Question: I have a list where on specific number(position) that i get from shared preferences an imageview should be shown(indicates what song is currently playing) . But i get the position,but that item is showing on other rows as well. The problem is occurring when i scroll the list.
*This is happening when i exit another activity, and on my on resume i to this:
'''
@Override
protected void onResume() {
super.onResume();
if(AlbumDetails.mediaPlayer!=null)
adapter = new PlaylistAdapter(this, songs);
list.setAdapter(adapter);
}
'''
Here is my code:
'''
public class PlaylistAdapter extends BaseAdapter {
private Activity activity;
private static LayoutInflater inflater = null;
private ArrayList<Songs> data;
private DatabaseHelper db;
private SharedPreferences prefs;
int playpos;
public PlaylistAdapter(Activity a, ArrayList<Songs> songs) {
activity = a;
data = songs;
db = new DatabaseHelper(a);
inflater = (LayoutInflater) activity
.getSystemService(Context.LAYOUT_INFLATER_SERVICE);
prefs = activity.getSharedPreferences("com.darkovski.quran",
Context.MODE_PRIVATE);
playpos = prefs.getInt("posPlaying", -1);
}
public int getCount() {
return data.size();
}
public Object getItem(int position) {
return position;
}
public long getItemId(int position) {
return position;
}
public View getView(final int position, View convertView,
final ViewGroup parent) {
View vi = convertView;
if (convertView == null)
vi = inflater.inflate(R.layout.song_item, parent, false);
ImageView download = (ImageView) vi
.findViewById(R.id.playlist_item_download);
db.openDB();
if (db.isDownloaded(data.get(position).getNumber(), data.get(position)
.getRecitorName(), data.get(position).getRecitorID()))
download.setImageResource(R.drawable.download_yes);
else {
download.setImageResource(R.drawable.download_no);
download.setOnClickListener(new OnClickListener() {
@Override
public void onClick(View v) {
new DownloadFileFromURL(activity, data.get(position)
.getRecitorName(), data.get(position).getTitle(),
data.get(position).getLink(), data.get(position)
.getNumber(), data.get(position)
.getRecitorID()).execute();
if (!db.isDBOpen())
db.openDB();
db.addDownloaded(data.get(position).getNumber(),
data.get(position).getLink(), 0, data.get(position)
.getRecitorID(), "", data.get(position)
.getTitle());
Toast.makeText(activity,
"Downloading " + data.get(position).getTitle(),
Toast.LENGTH_SHORT).show();
}
});
}
db.closeDB();
TextView number = (TextView) vi.findViewById(R.id.playlist_item_num);
TextView title = (TextView) vi.findViewById(R.id.playlist_item_reciter);
title.setText(data.get(position).getTitle());
number.setText((position + 1) + "");
ImageView eq = (ImageView) vi.findViewById(R.id.playlist_item_equlizer);
//this is where i show the item
if (playpos == position) {
eq.setVisibility(View.VISIBLE);
}
return vi;
}
}
'''
And this is how it looks:

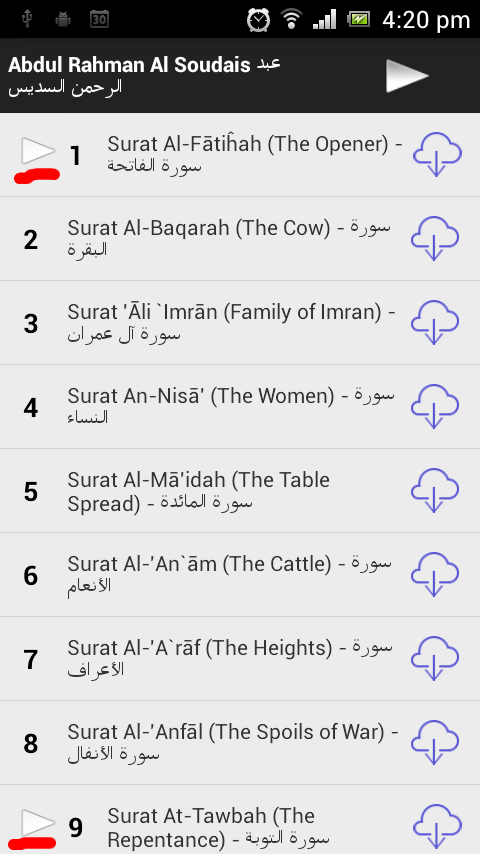
Answer: its because of this statement
'''
if (playpos == position) {
eq.setVisibility(View.VISIBLE);
}
'''
the listview recycles views so if you notice the first row and the last row is showing the same. That is because the first row was recycled to the last row
you can fix this by adding an else onto the if so it would look like
'''
if (playpos == position) {
eq.setVisibility(View.VISIBLE);
}else{
eq.setVisibility(View.GONE);
}
'''